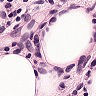
Metastatic tissue present: yes